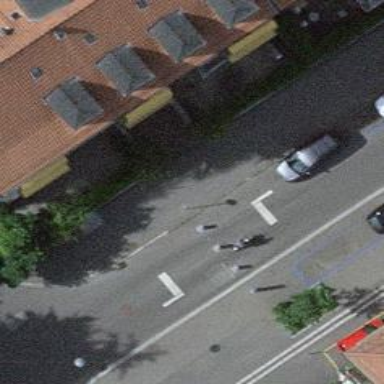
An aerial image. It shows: Rising bollard barrier.